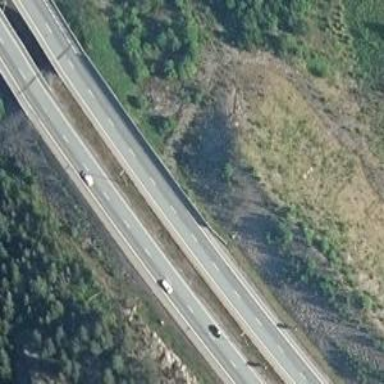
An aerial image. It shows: Asphalt motorway.